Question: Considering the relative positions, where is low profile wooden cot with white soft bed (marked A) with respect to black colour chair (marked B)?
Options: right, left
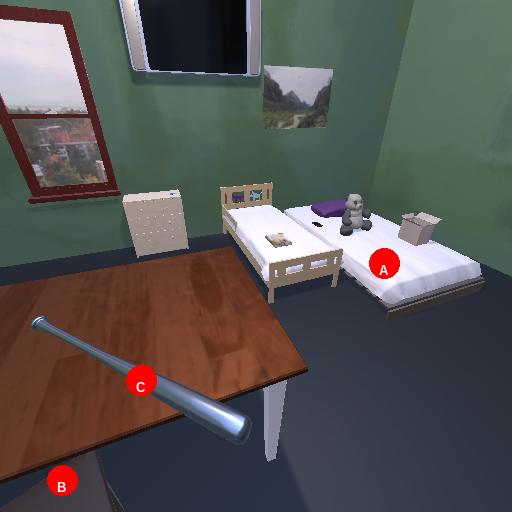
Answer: right